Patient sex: M
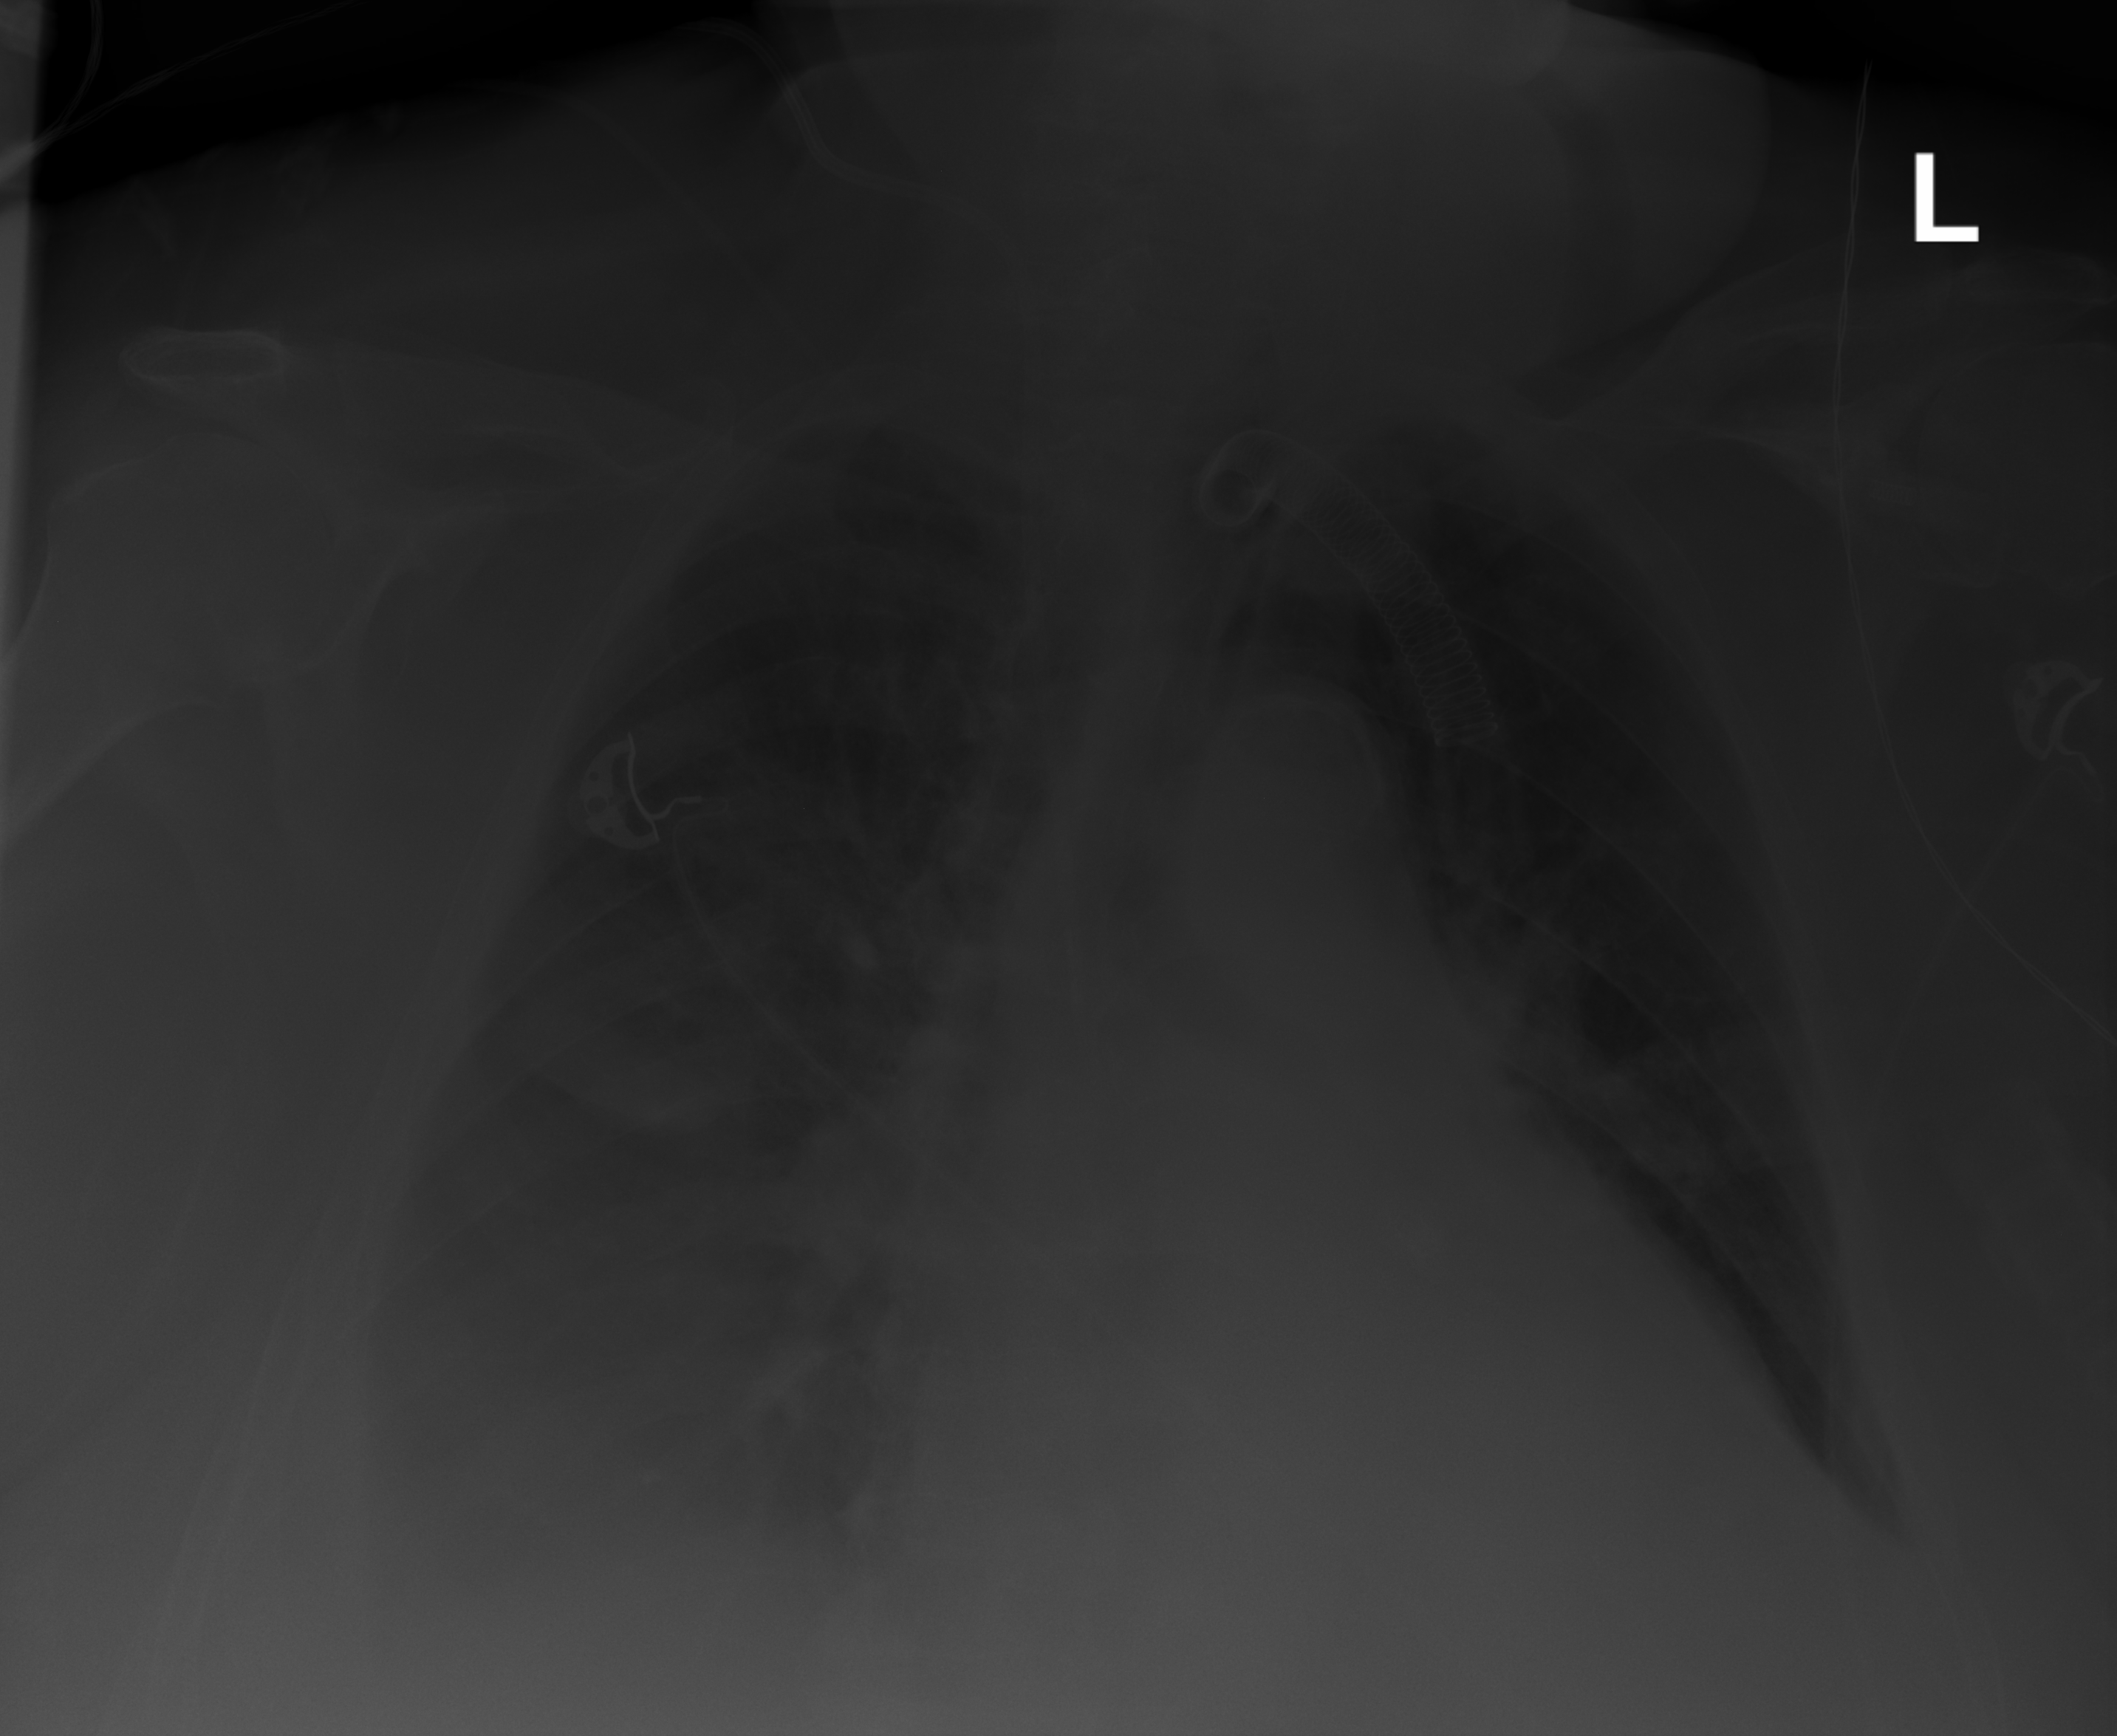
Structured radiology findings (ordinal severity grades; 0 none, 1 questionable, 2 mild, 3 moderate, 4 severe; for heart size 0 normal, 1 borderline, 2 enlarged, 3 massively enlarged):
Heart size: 2
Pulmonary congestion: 2
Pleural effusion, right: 3
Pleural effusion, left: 2
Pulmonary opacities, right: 0
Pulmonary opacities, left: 0
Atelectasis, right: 2
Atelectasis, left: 0